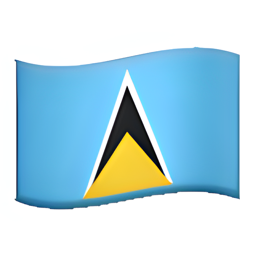
Name: flag for st lucia
Emoji: 🇨🇱
Group: Flags
Sub-group: country-flag